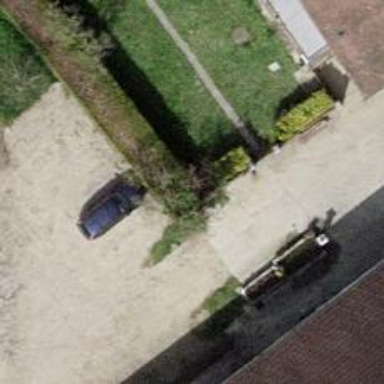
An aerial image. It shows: Hedge acting as barrier.